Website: macys
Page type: delivery-shipping
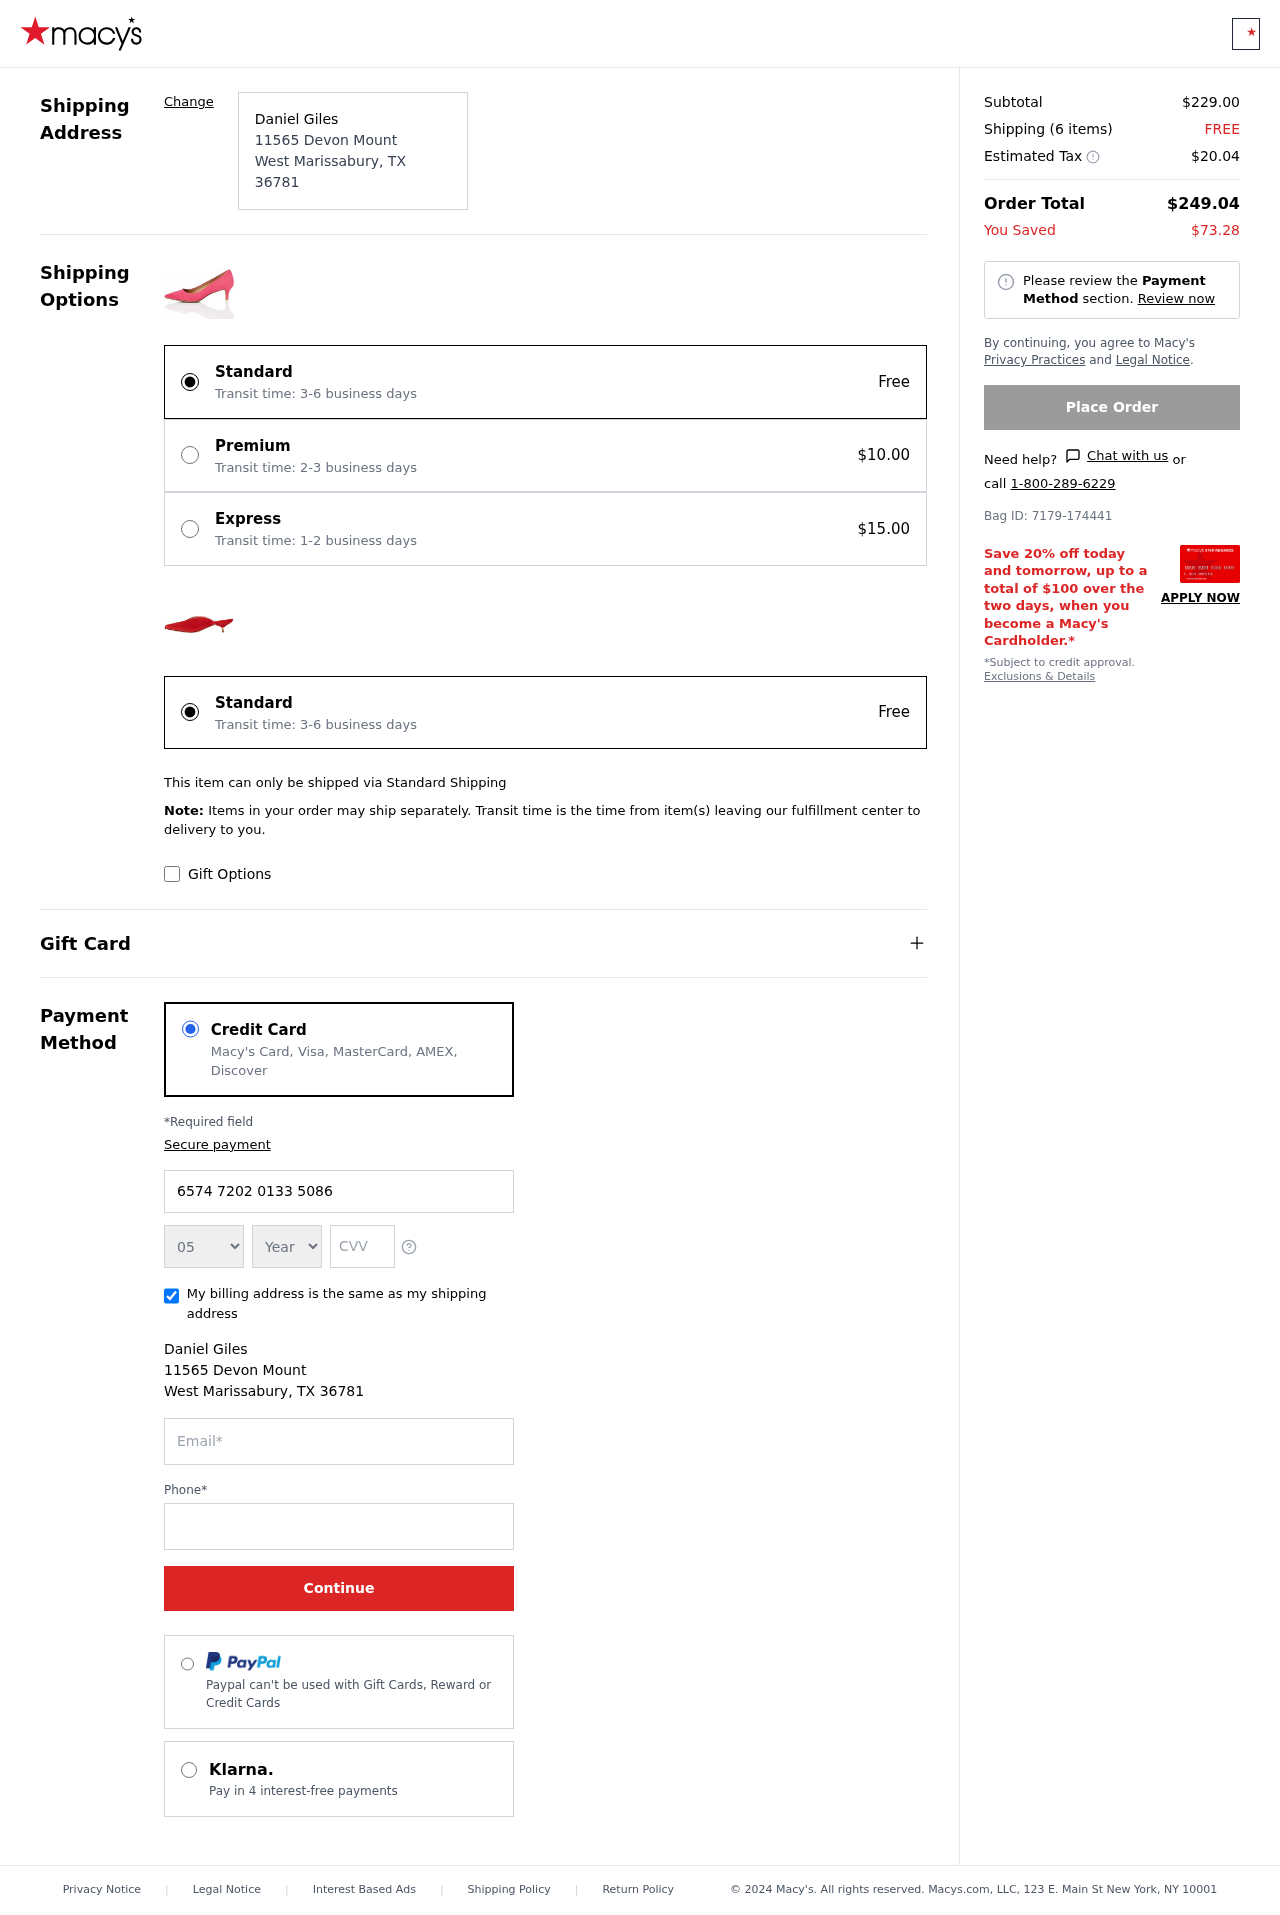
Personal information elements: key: PII_CARD_EXPIRY_MONTH
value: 05
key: PII_CARD_EXPIRY_YEAR
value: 26
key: PII_CITY
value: West Marissabury
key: PII_CITY_STATE_ZIP
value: West Marissabury, TX 36781
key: PII_FULLNAME
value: Daniel Giles
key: PII_POSTCODE
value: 36781
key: PII_STATE_ABBR
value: TX
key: PII_STREET
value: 11565 Devon Mount
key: PII_CARD_NUMBER
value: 6574 7202 0133 5086
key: PII_CARD_CVV
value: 928
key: PII_EMAIL
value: dgiles@gmail.com
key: PII_PHONE
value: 7353280302
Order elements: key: ORDER_SUBTOTAL
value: $229.00
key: ORDER_NUM_ITEMS
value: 6
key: ORDER_SHIPPING_COST
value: FREE
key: ORDER_TAX
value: $20.04
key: ORDER_TOTAL
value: $249.04
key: ORDER_SAVINGS
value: $73.28
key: ORDER_BAG_ID
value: Bag ID: 7179-174441